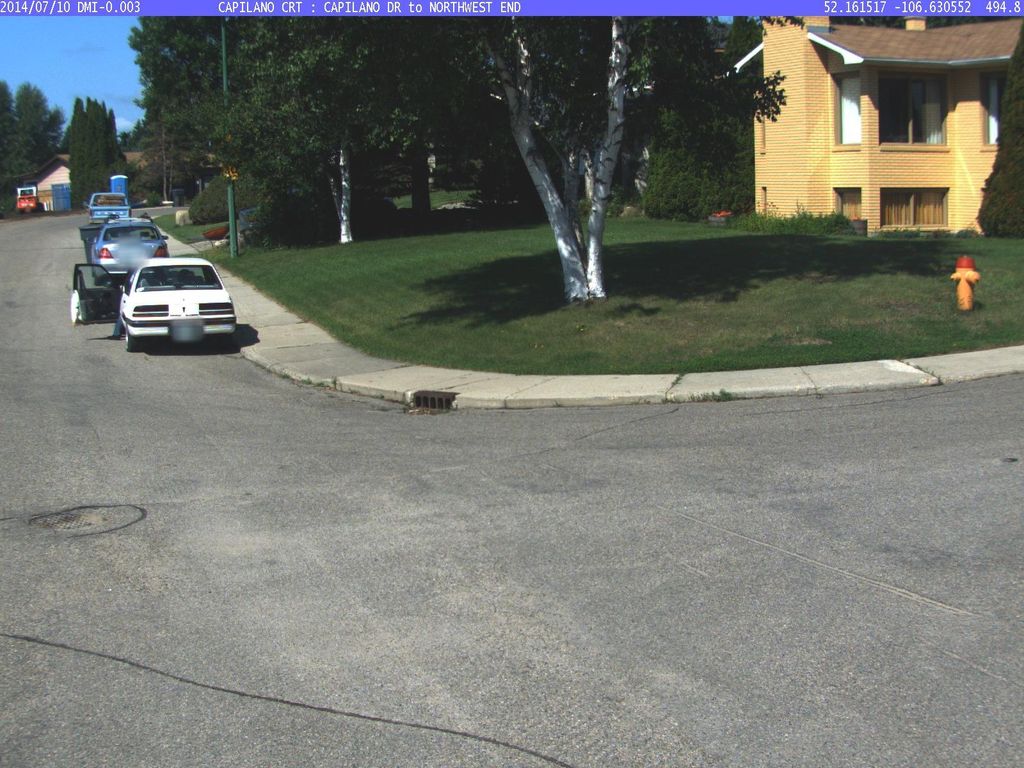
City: saskatoon